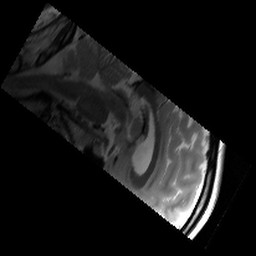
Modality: T2w
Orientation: sagittal
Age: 20
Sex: female
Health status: healthy
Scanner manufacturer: siemens
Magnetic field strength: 3 T
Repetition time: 6 s
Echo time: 0.064 s